Brain MRI, t1w sequence, axial 2D slice.
Patient: age 28, sex M, weight 78 kg, height 1.78 m
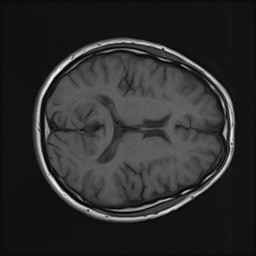